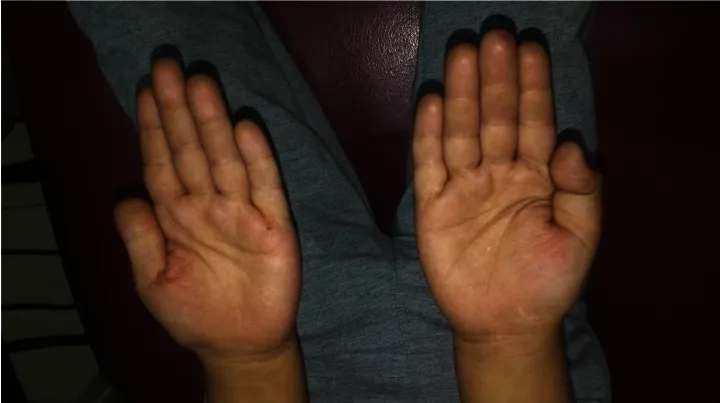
Follow-up photographs after 2 years showing. Absence of change in the palms of the feet.
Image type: medical_photograph (skin_photograph)